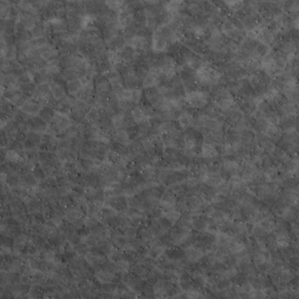
Label: non_frost